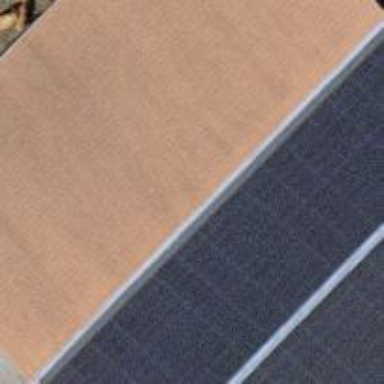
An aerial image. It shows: Solar photovoltaic panel generator.